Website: bh-photo
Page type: store-pickup
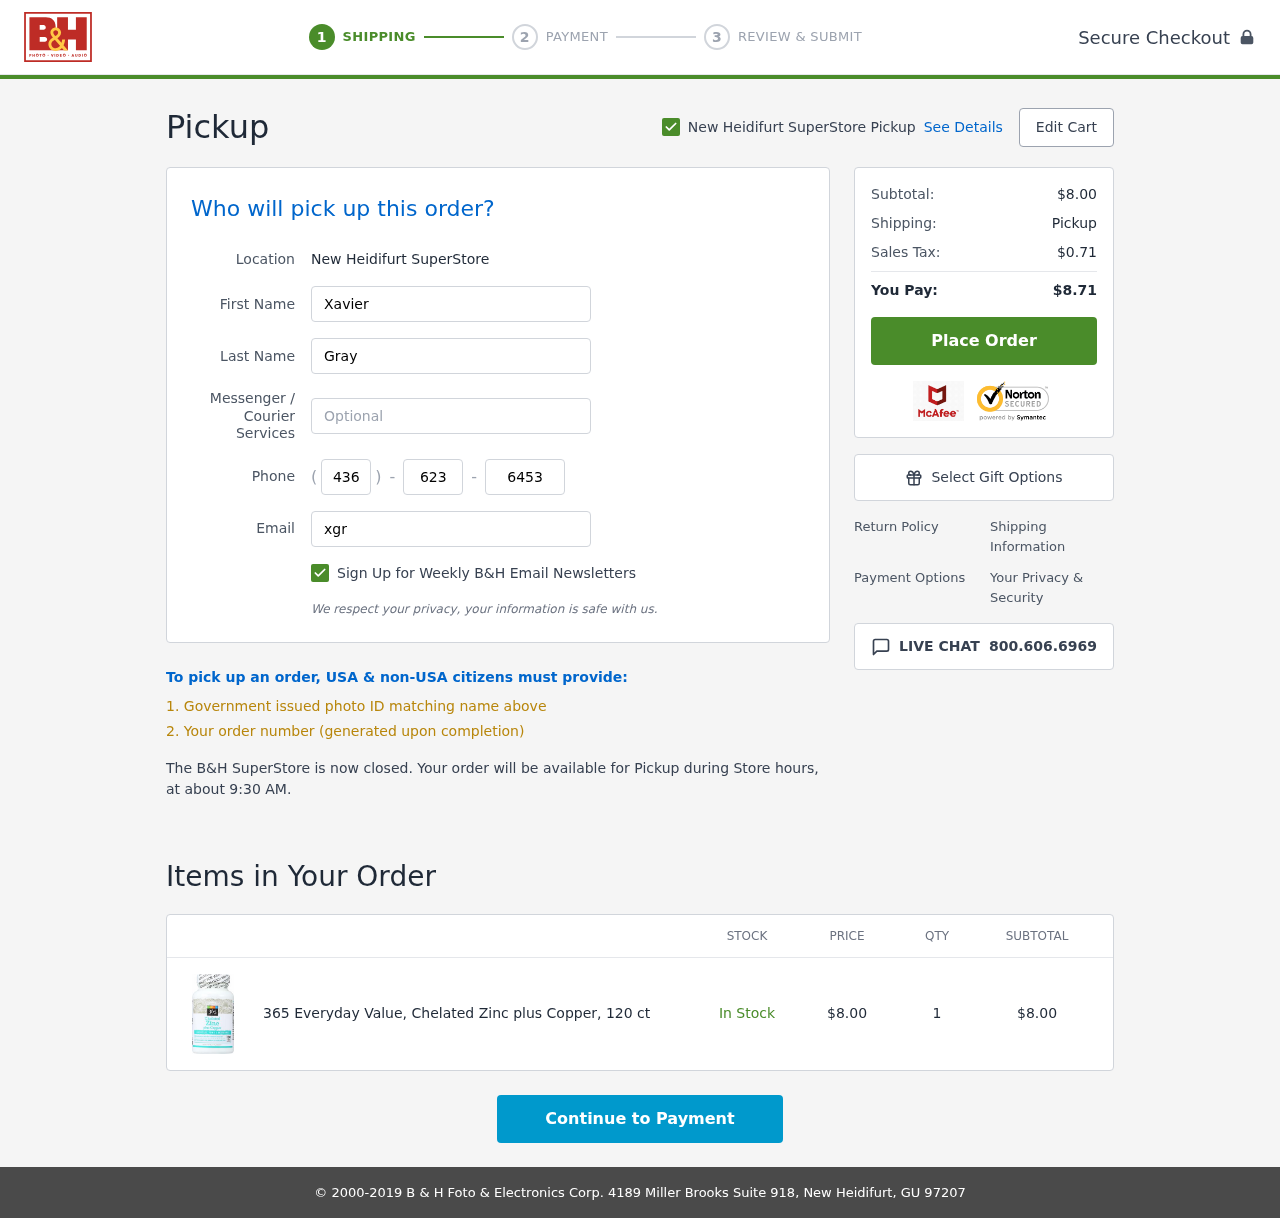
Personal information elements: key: PII_EMAIL
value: xgray@yahoo.com
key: PII_FIRSTNAME
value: Xavier
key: PII_LASTNAME
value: Gray
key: PII_LOCATION1_CITY
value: New Heidifurt SuperStore Pickup
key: PII_LOCATION1_CITY
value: New Heidifurt SuperStore
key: PII_PHONE_AREA
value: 436
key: PII_PHONE_PREFIX
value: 623
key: PII_PHONE_SUFFIX
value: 6453
Product elements: key: PRODUCT1_NAME
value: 365 Everyday Value, Chelated Zinc plus Copper, 120 ct
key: PRODUCT1_PRICE
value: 8
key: PRODUCT1_QUANTITY
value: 1
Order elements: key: ORDER_SUBTOTAL
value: $8.00
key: ORDER_TAX
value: $0.71
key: ORDER_TOTAL
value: $8.71